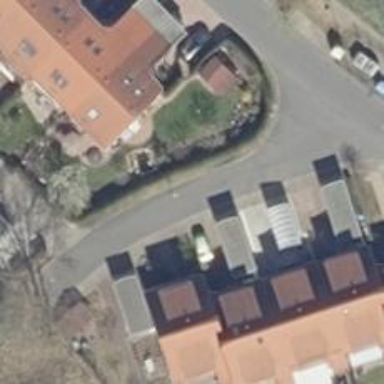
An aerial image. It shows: Asphalt road in living street.